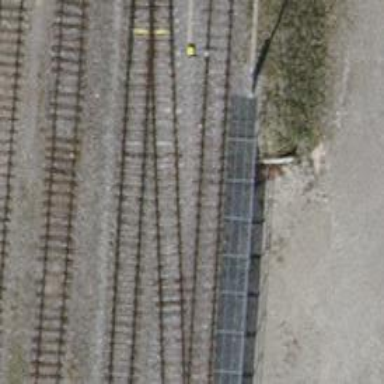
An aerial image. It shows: Single track railway spur with electrification through contact line.